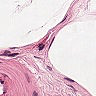
Metastatic tissue present: no